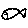
Label: fish